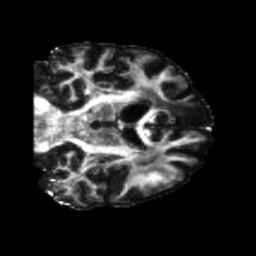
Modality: FA
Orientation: coronal
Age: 72
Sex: male
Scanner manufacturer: siemens
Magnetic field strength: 3 T
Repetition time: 5.25 s
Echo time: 0.08 s